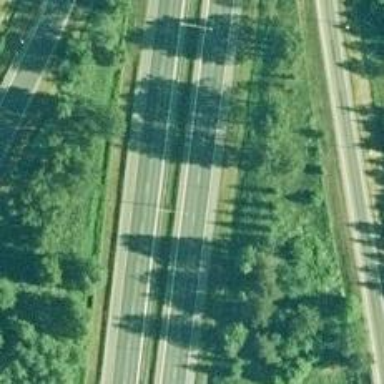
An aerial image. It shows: Motorway.